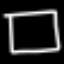
Label: square